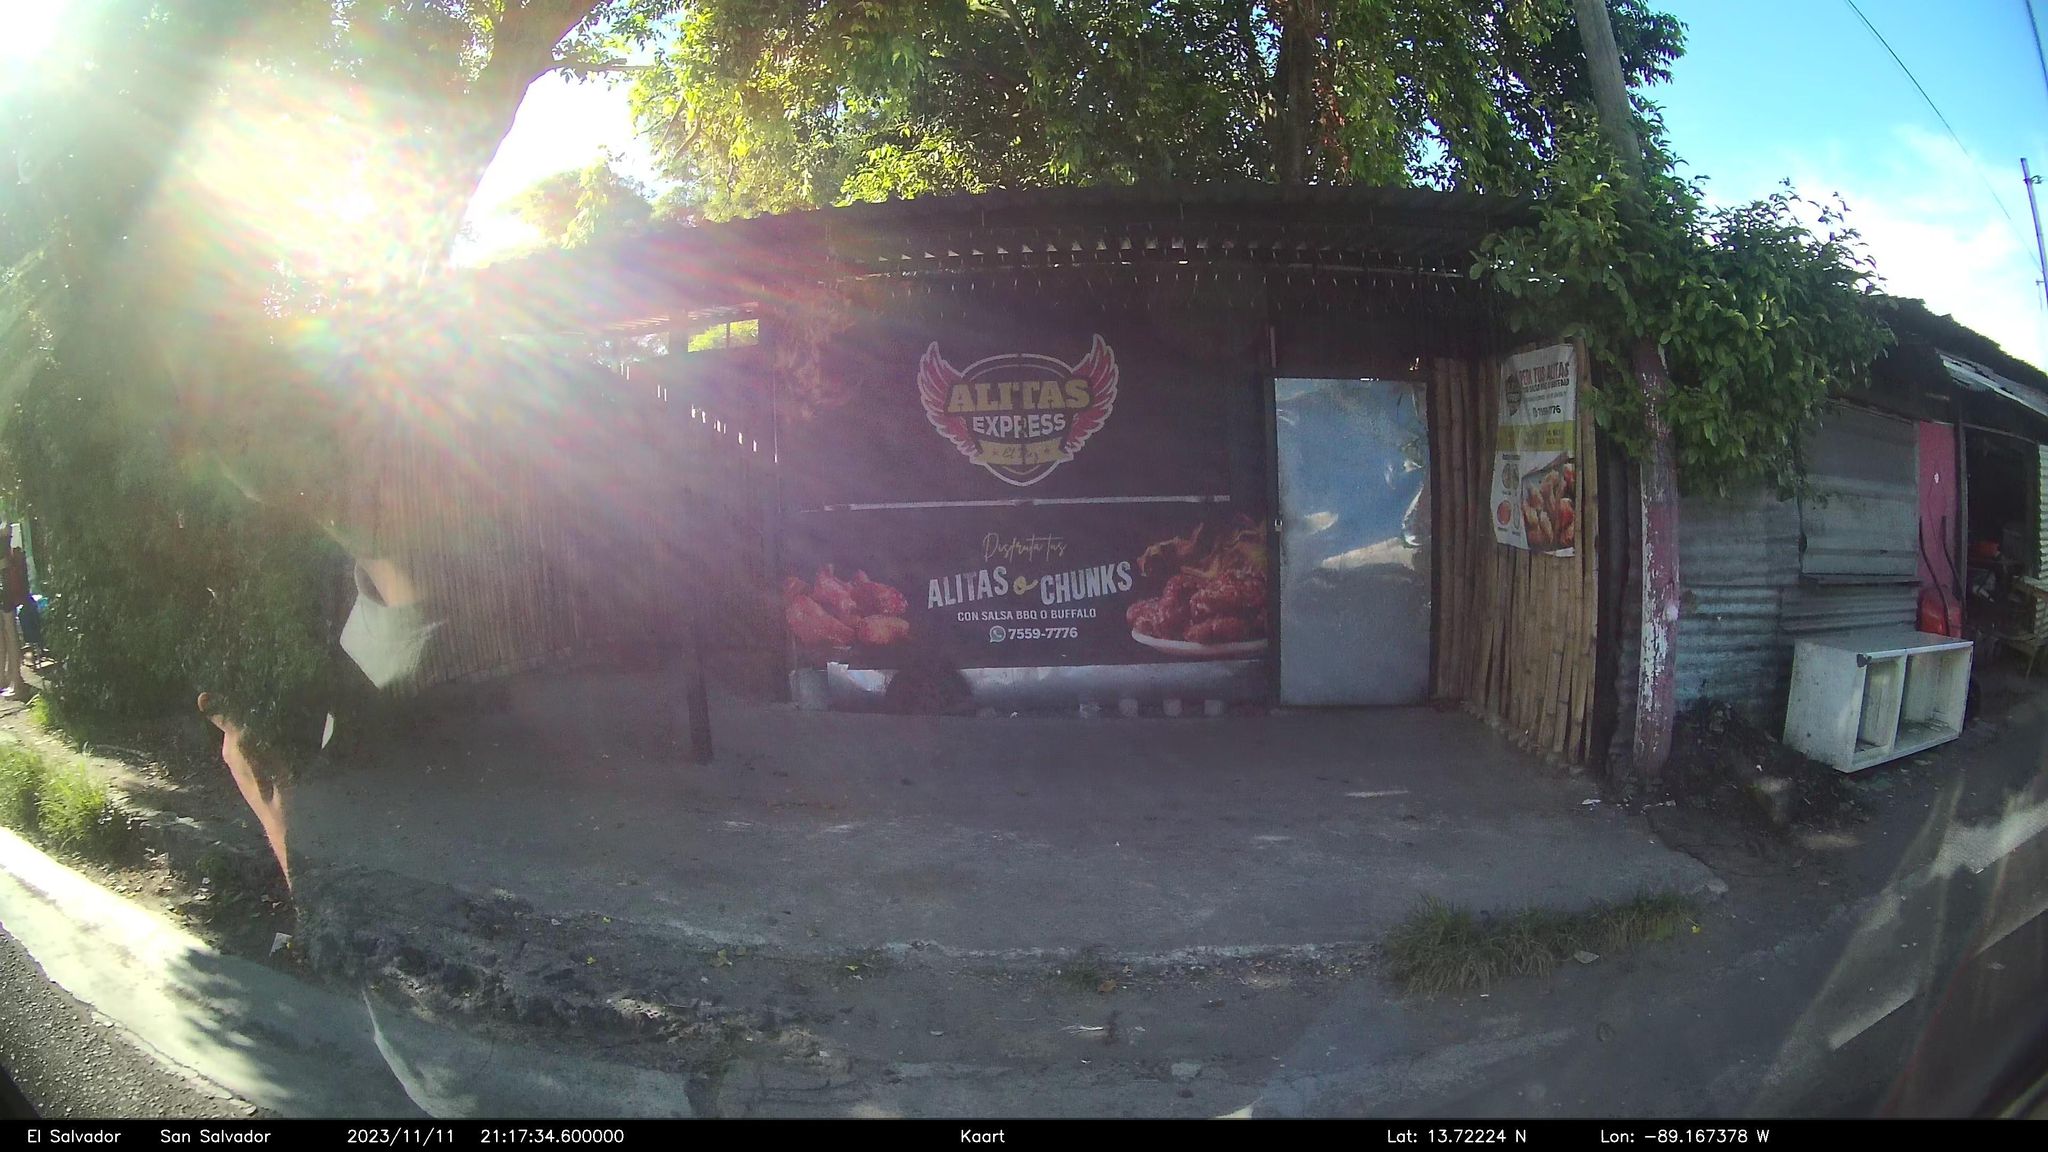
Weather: clear
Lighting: day
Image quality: slightly poor
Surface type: driving surface
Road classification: tertiary
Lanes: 2.0
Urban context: urban centre
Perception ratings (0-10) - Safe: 1.08, Lively: 0.73, Beautiful: 3.77, Boring: 1.69, Depressing: 7.25, Wealthy: 1.64